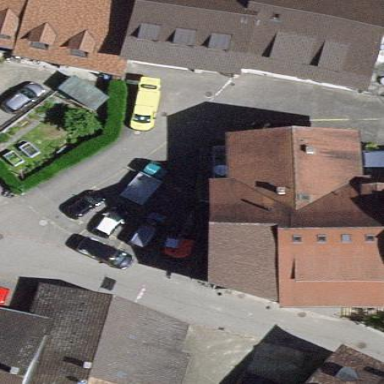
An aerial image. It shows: Parking available on the street side.